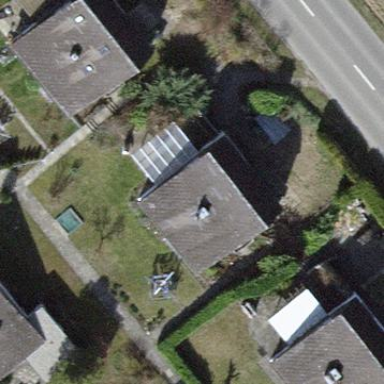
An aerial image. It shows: Detached building with saltbox roof shape.